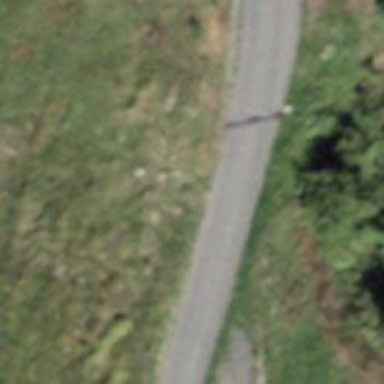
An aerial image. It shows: Unclassified asphalt road with grade1 tracktype.